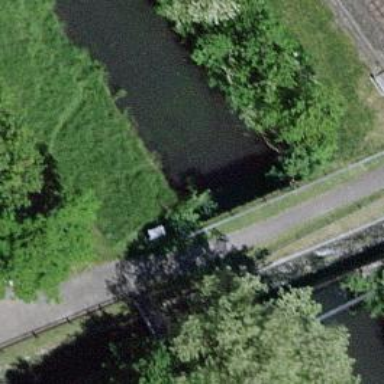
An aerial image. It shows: Cycle barrier.